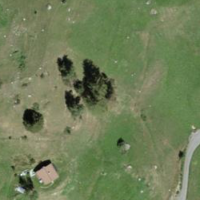
EUNIS habitat code: 26
Species observed at this site:
Odontites luteus